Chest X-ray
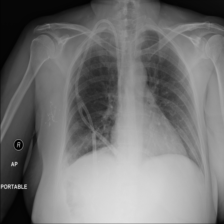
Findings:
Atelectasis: positive
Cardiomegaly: negative
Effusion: negative
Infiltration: positive
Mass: negative
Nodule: negative
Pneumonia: negative
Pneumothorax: negative
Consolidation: negative
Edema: negative
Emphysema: negative
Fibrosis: negative
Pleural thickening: negative
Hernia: negative